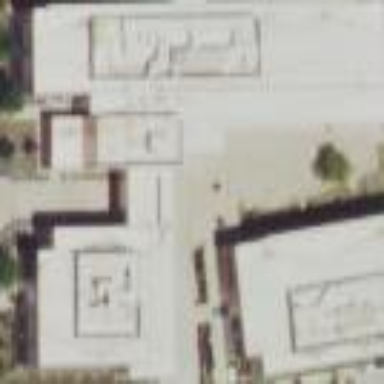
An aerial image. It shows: College building.